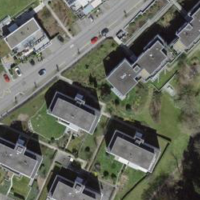
EUNIS habitat code: 55
Species observed at this site:
Portulaca oleracea